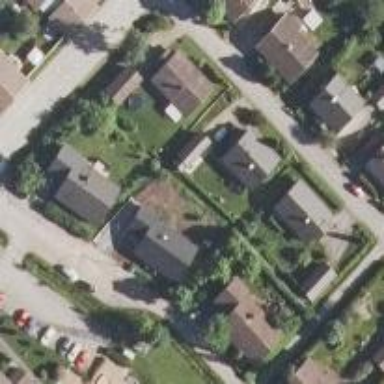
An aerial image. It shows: Residential area.